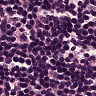
Metastatic tissue present: no